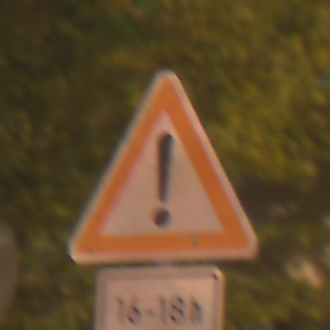
Verkehrszeichen: Gefahrenstelle
Zusatzzeichen unten: ZeitangabenOhneBeschraenkungAufWochentage1
Umgebung: Outdoor, Urban
Tageszeit: Night
Wetter: Clear
Licht: Artificial
Jahreszeit: NotSpecified
Kontrast: HighContrast